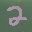
Label: 2